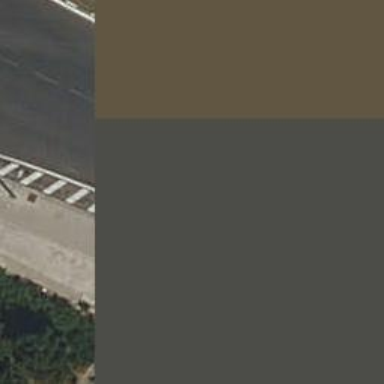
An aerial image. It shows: Road with traffic signals.